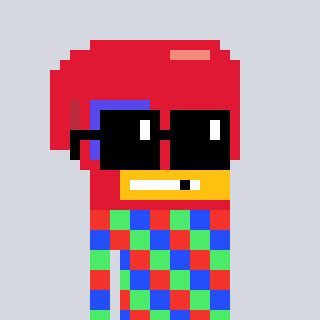
a pixel art character with square black sunglasses, a boxing glove-shaped head and a yellow-colored body on a cool background